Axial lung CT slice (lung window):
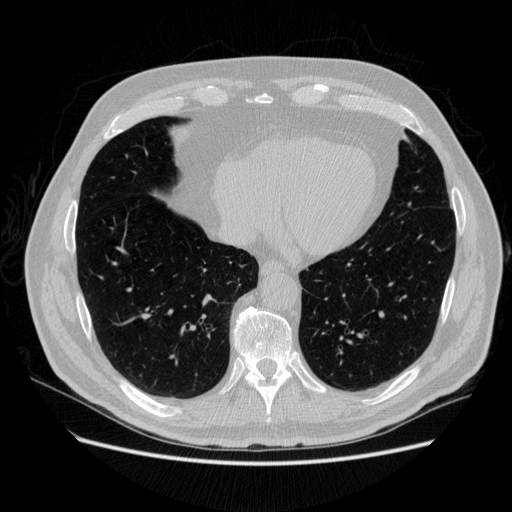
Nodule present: no